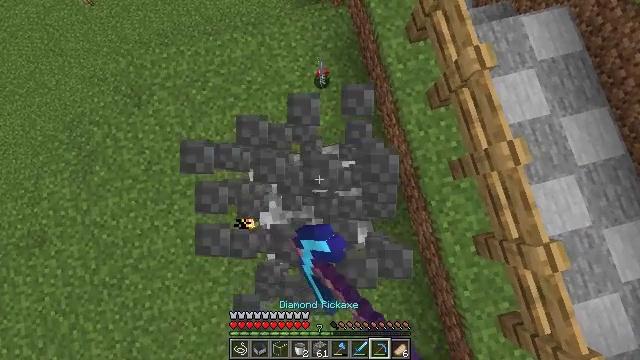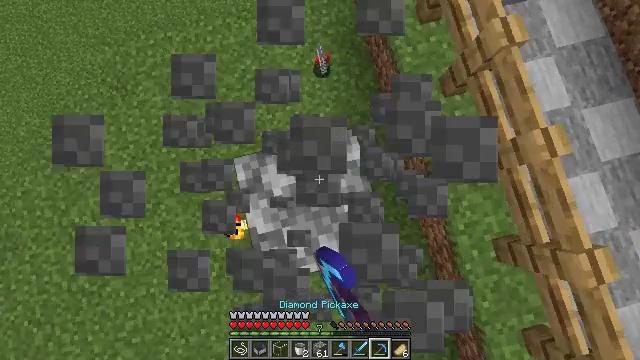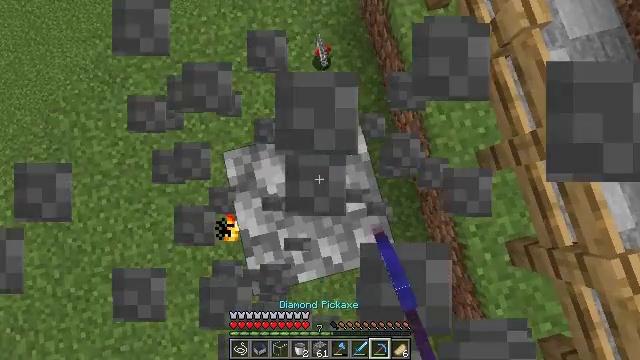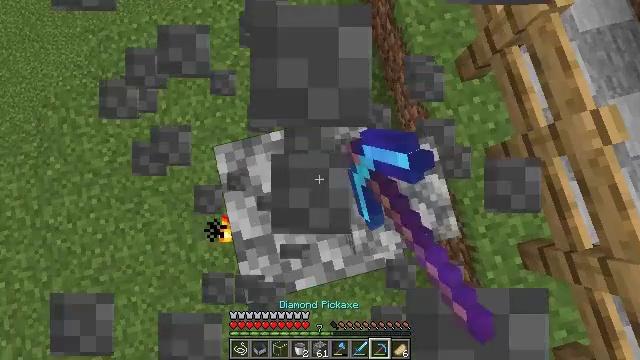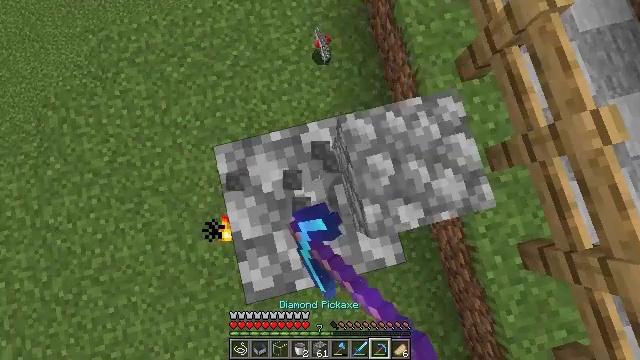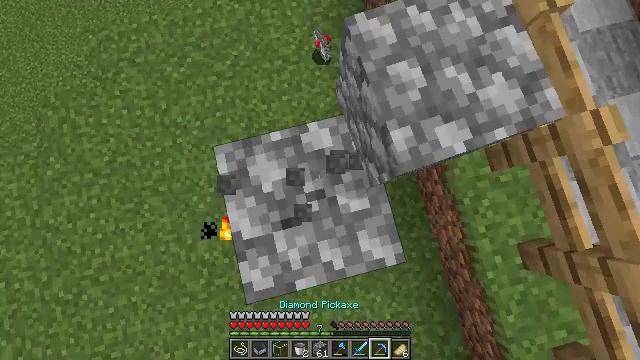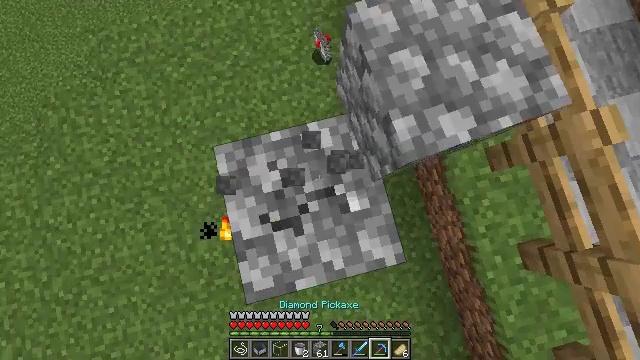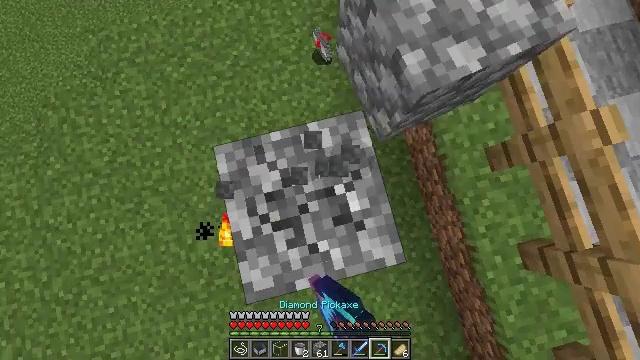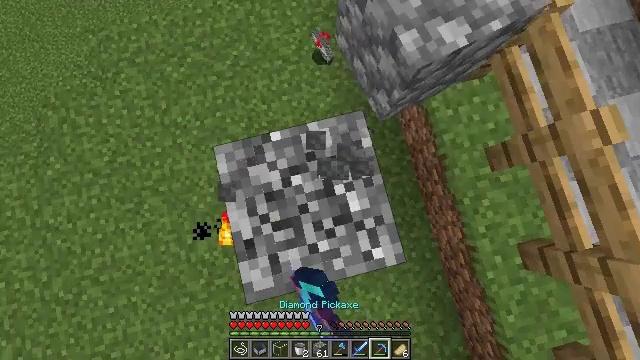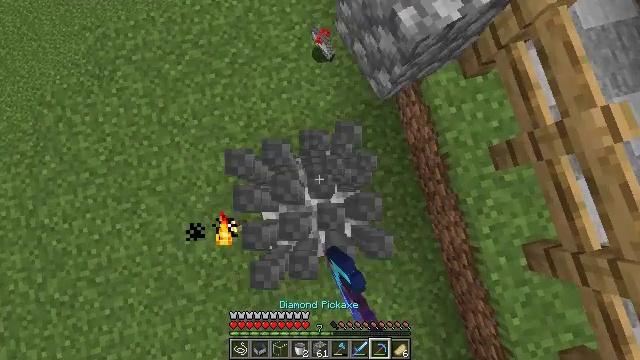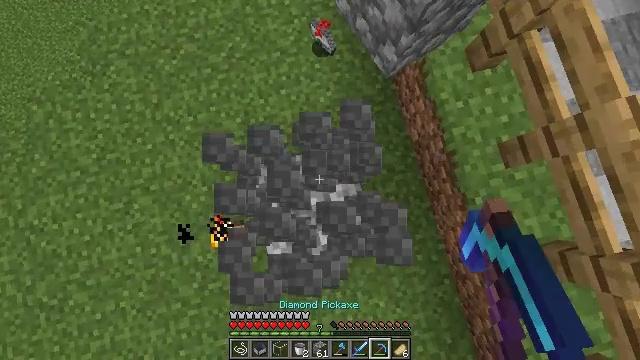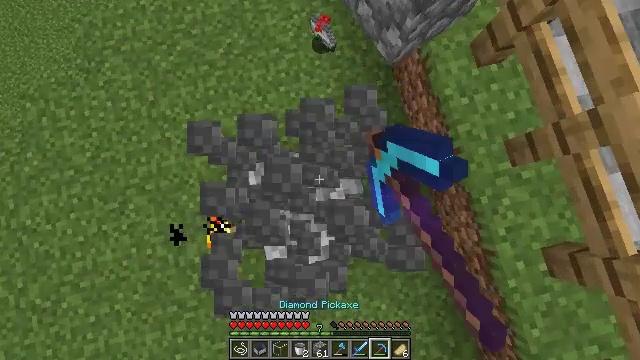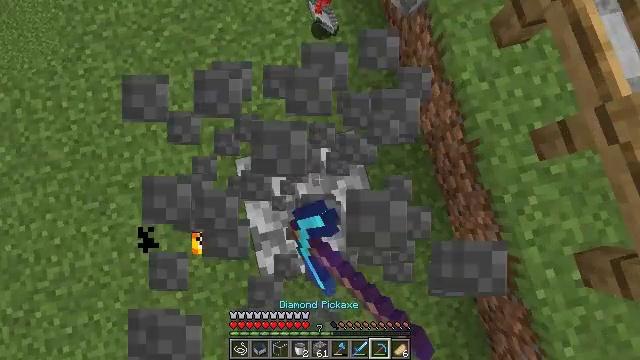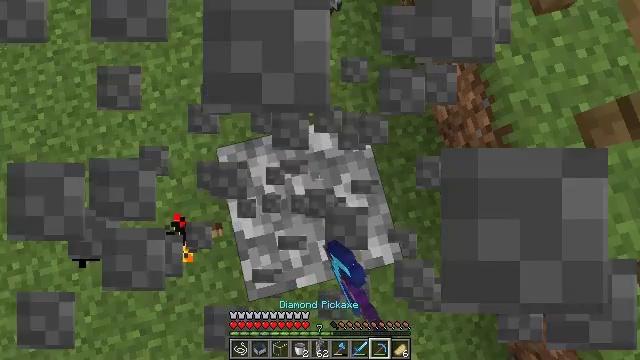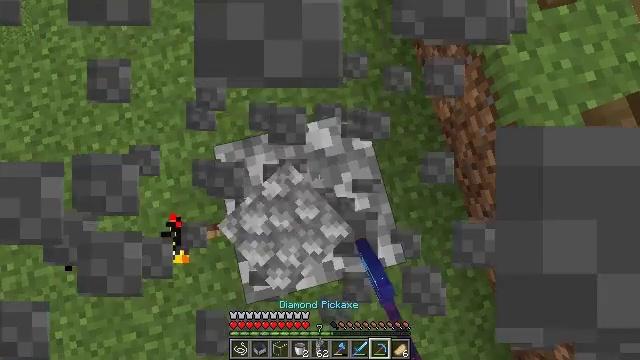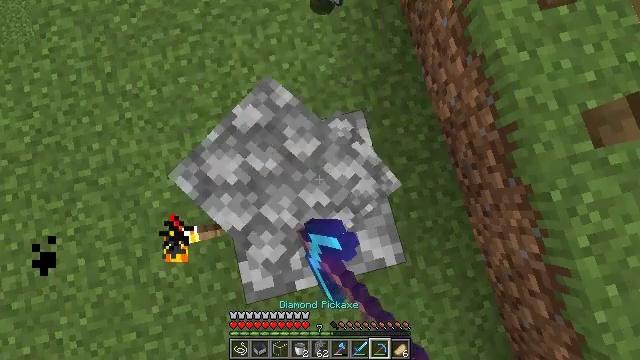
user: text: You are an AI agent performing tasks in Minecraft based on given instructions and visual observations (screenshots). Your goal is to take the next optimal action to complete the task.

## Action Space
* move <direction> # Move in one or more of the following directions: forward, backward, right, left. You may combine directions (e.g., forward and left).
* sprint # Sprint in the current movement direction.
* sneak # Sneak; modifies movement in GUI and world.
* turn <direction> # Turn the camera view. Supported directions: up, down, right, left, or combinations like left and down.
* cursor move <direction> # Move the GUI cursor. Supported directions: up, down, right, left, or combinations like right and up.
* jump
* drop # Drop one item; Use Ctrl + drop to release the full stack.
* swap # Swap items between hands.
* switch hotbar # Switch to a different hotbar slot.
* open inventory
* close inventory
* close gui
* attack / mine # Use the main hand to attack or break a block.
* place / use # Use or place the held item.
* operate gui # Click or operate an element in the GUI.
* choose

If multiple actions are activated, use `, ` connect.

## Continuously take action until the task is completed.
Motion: motion action
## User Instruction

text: Mine cobblestone to craft tools and furnaces.
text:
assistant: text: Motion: attack / mine
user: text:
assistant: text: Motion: attack / mine
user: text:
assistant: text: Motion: attack / mine
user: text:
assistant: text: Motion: attack / mine
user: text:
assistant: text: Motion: attack / mine
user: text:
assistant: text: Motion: attack / mine
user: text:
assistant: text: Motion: attack / mine
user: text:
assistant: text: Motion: attack / mine
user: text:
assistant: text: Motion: attack / mine
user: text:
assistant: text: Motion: attack / mine
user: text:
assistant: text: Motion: attack / mine
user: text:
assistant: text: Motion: attack / mine
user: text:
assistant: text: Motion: attack / mine
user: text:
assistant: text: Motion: attack / mine
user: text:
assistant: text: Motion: attack / mine
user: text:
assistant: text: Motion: attack / mine
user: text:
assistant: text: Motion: attack / mine
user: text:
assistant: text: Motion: attack / mine
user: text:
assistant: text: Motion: attack / mine
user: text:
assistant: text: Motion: attack / mine
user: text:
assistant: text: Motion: attack / mine
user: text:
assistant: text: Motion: attack / mine
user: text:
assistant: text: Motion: attack / mine
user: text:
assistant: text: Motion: turn up, attack / mine
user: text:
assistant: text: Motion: turn up
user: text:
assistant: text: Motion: no_op